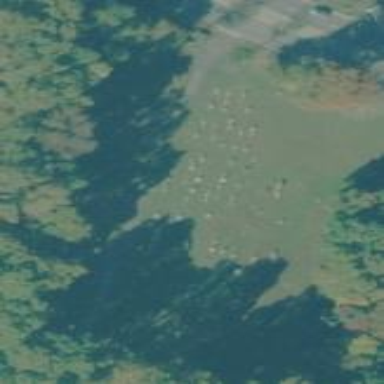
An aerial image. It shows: Graveyard.